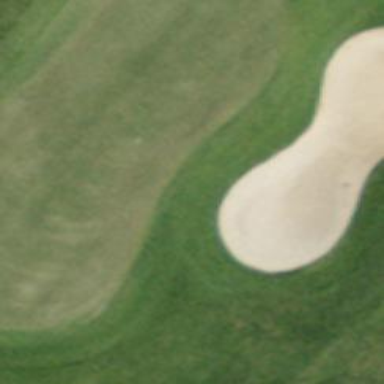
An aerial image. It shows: Picturesque green golfing area with grass land use.